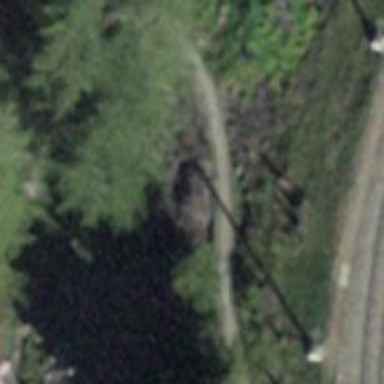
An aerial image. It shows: Bench.